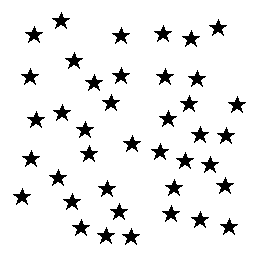
Squares: 0
Triangles: 0
Stars: 40
Total shapes: 40